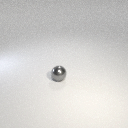
small gray metal sphere